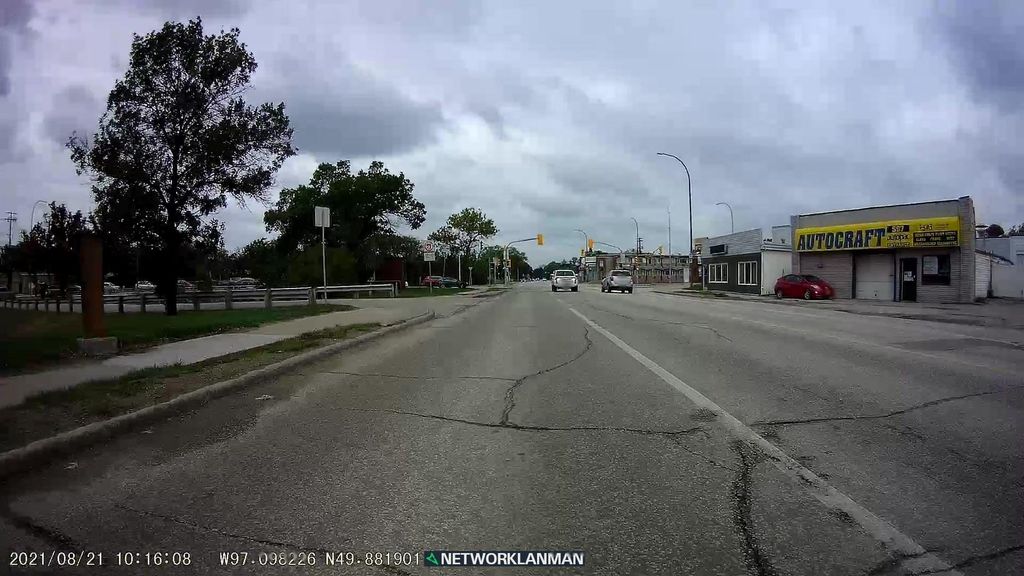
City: winnipeg